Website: bh-photo
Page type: billing-address
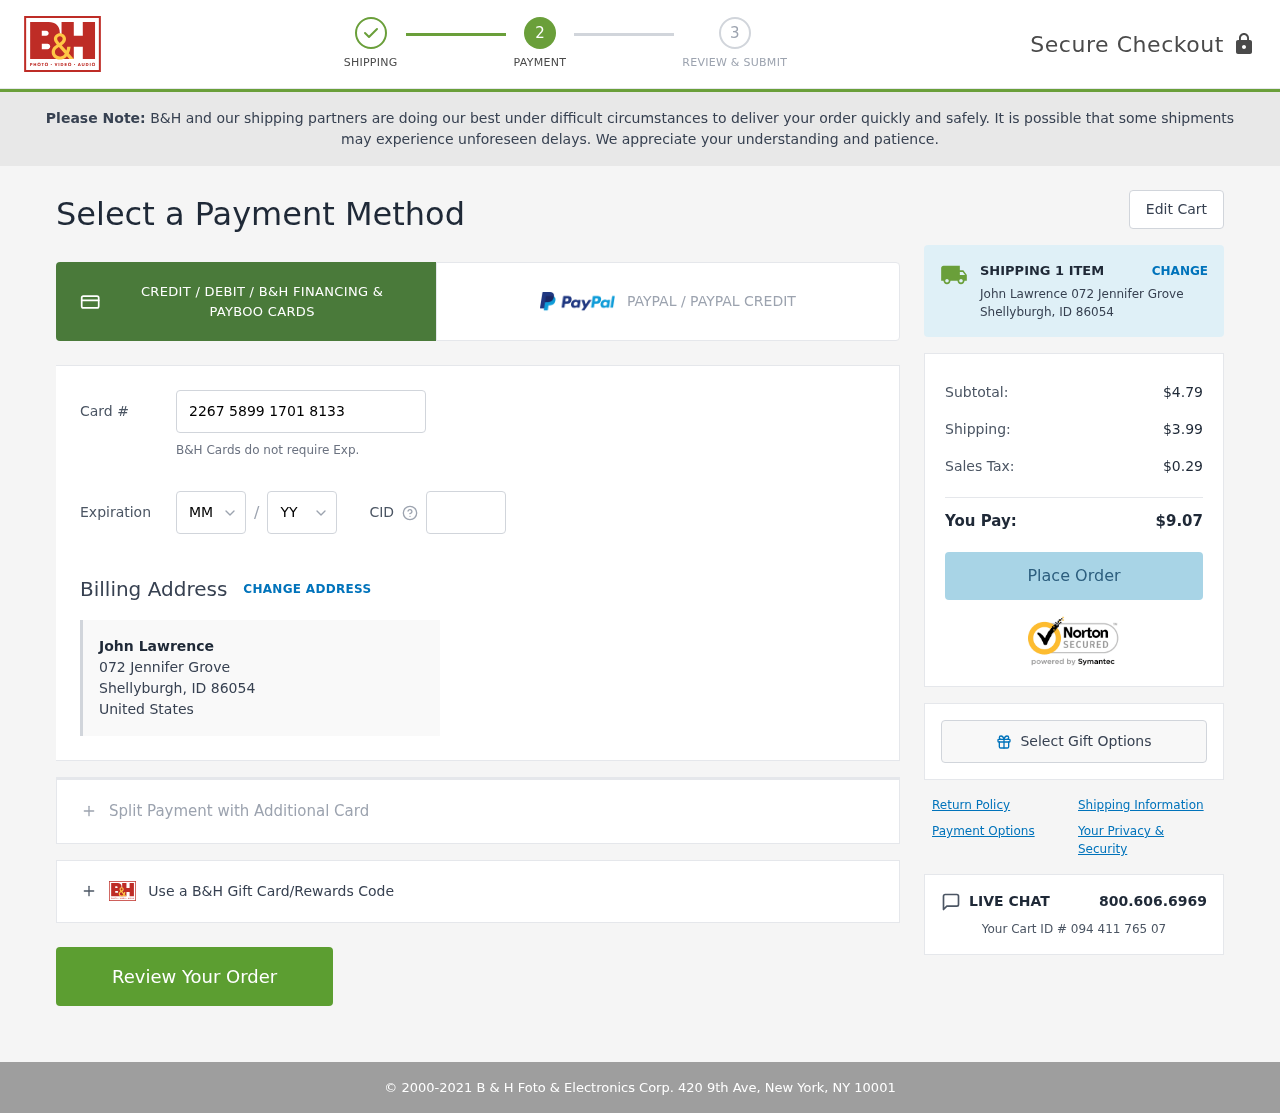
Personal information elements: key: PII_CARD_CVV
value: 889
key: PII_CARD_EXPIRY_MONTH
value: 10
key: PII_CARD_EXPIRY_YEAR
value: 28
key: PII_CARD_NUMBER
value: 2267 5899 1701 8133
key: PII_CITY
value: Shellyburgh
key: PII_COUNTRY
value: United States
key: PII_FULLNAME
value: John Lawrence
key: PII_POSTCODE
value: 86054
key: PII_STATE_ABBR
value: ID
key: PII_STREET
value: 072 Jennifer Grove
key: PII_FULLNAME2
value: John Lawrence
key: PII_CITY_STATE
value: Shellyburgh, ID
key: PII_POSTCODE_FULL
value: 86054
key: PII_POSTCODE_NUMERIC
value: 86054
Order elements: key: ORDER_NUM_ITEMS
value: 1
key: ORDER_SUBTOTAL
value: $4.79
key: ORDER_SHIPPING_COST
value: $3.99
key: ORDER_TAX
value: $0.29
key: ORDER_TOTAL
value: $9.07
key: ORDER_ID
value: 094 411 765 07